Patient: sex F, age 61
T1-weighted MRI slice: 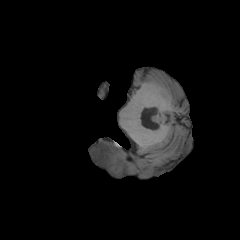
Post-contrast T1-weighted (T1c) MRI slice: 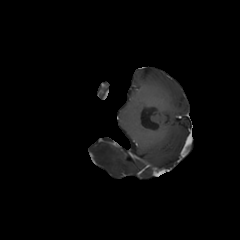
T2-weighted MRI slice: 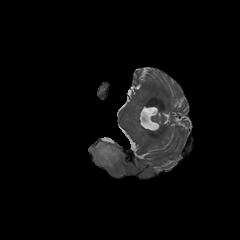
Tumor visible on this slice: yes
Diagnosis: Astrocytoma, IDH-wildtype
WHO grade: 2